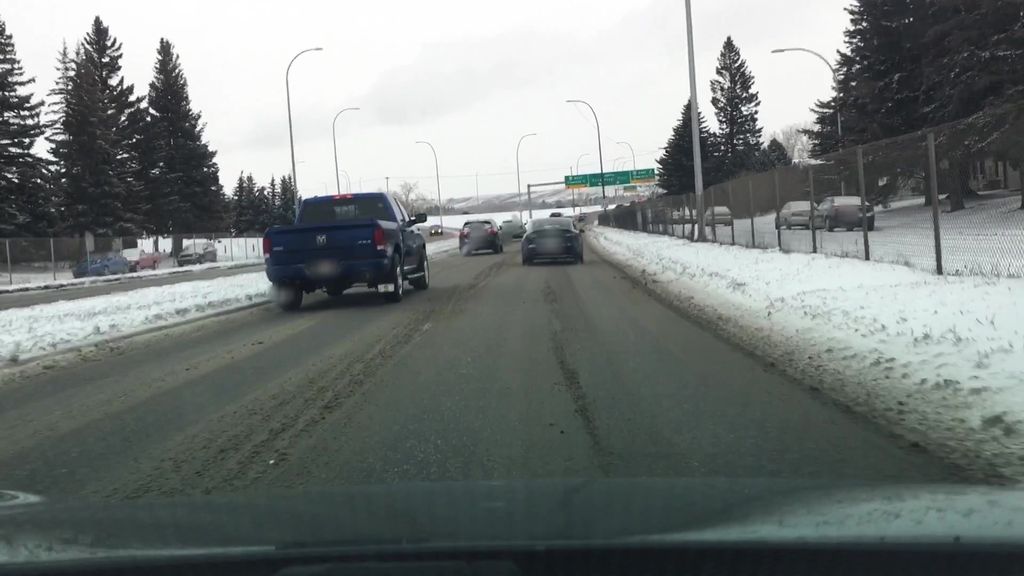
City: calgary